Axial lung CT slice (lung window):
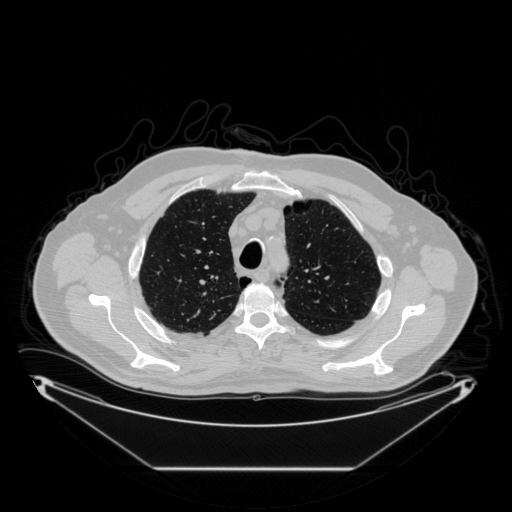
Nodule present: no